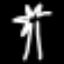
Label: palm tree